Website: crate-barrel
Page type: account-selection
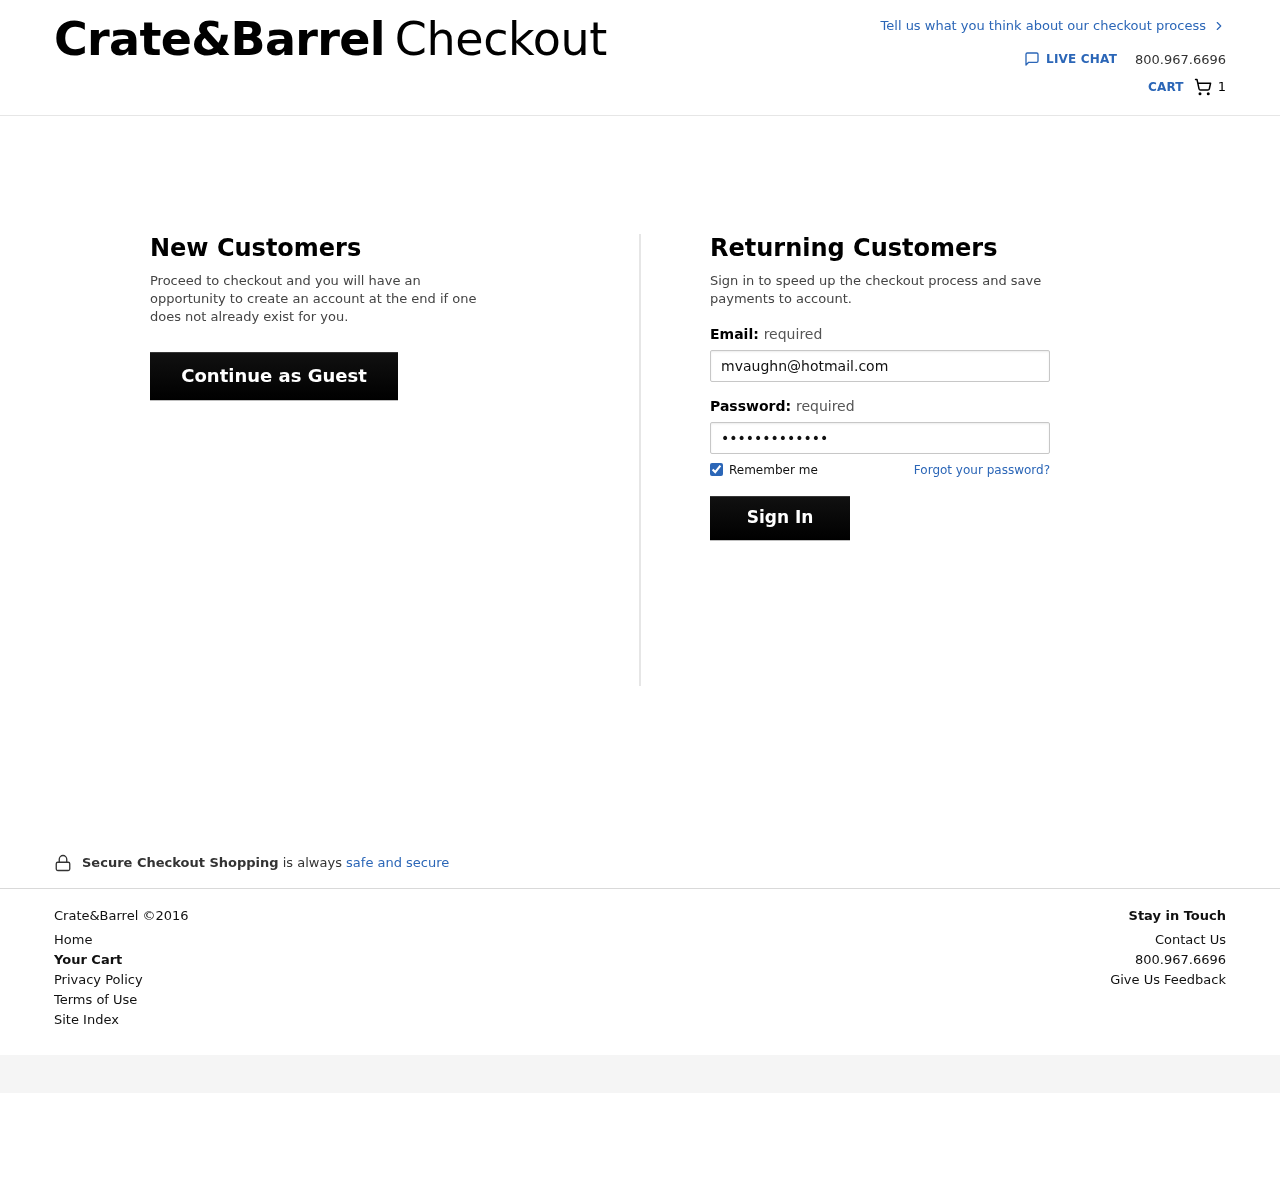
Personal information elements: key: PII_EMAIL
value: mvaughn@hotmail.com
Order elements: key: ORDER_NUM_ITEMS
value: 1